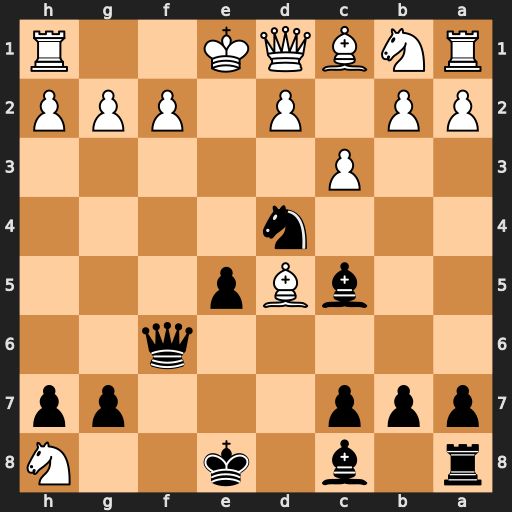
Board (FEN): r1b1k2N/ppp3pp/5q2/2bBp3/3n4/2P5/PP1P1PPP/RNBQK2R
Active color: b
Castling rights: KQq
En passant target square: -
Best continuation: Nc2+ Ke2 Qxf2+ Kd3 Bf5+